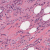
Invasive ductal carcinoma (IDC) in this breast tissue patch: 1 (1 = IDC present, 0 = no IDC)